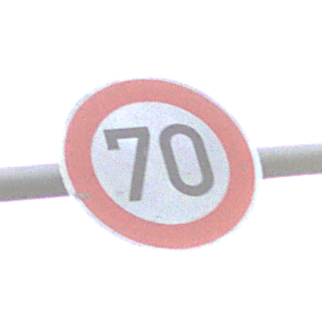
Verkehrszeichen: Geschwindigkeit70
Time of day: SunriseSunset
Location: Outdoor (Urban)
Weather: PartlyCloudy
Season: NotSpecified
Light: Natural